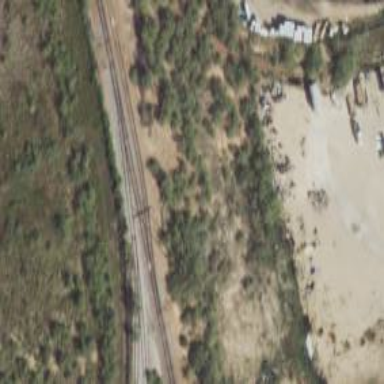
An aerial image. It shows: Railway spur service.